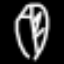
Label: leaf